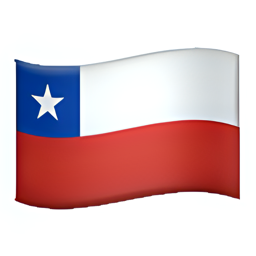
Name: flag for chile
Emoji: 🇨🇱
Group: Flags
Sub-group: country-flag